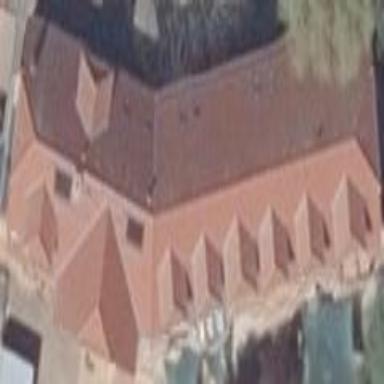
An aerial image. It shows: Kindergarten building.